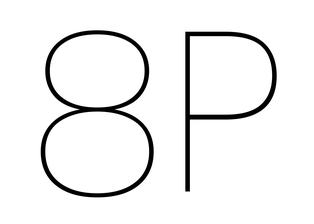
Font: Poppins-Thin